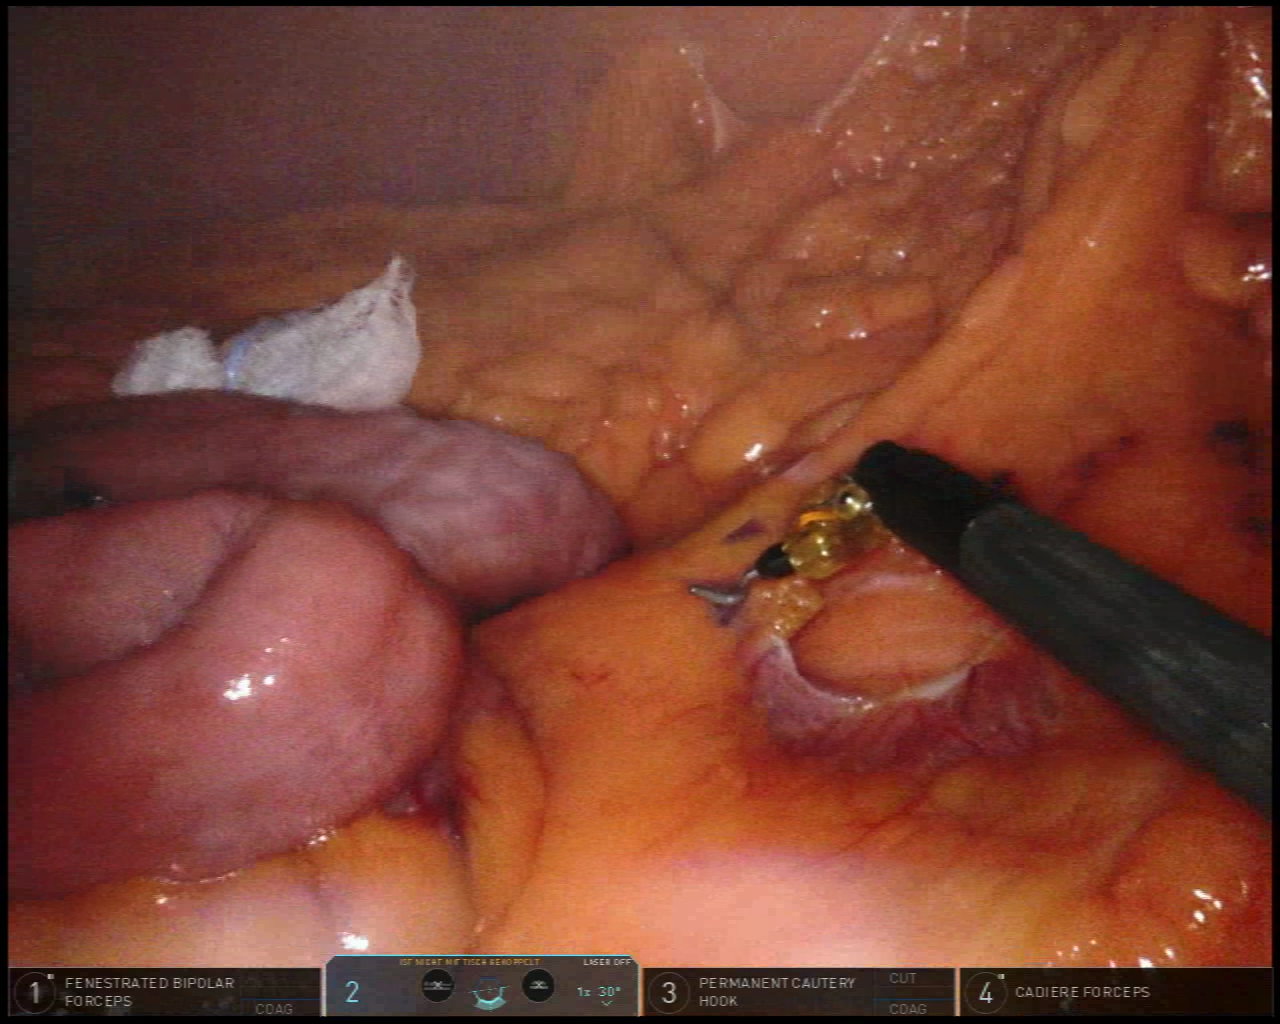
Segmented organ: small_intestine
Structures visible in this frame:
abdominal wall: yes
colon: no
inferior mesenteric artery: no
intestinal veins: no
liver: no
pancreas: no
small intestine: yes
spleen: no
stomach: no
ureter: no
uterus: no
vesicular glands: no